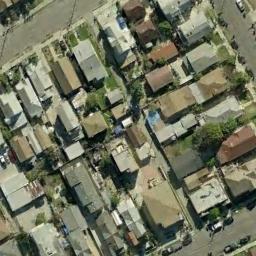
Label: dense_residential